Question: I have a pair of points and I would like to find a circles of known r that are determined by these two points. I will be using this in a simulation and possible space for 'x' and 'y' have boundaries (say a box of -200, 200).
<URL> that square of radius is
'''
(x-x1)^2 + (y-y1)^2 = r^2
(x-x2)^2 + (y-y2)^2 = r^2
'''
I would now like to solve this non-linear system of equations to get two potential circle centers. I tried using package 'BB'. Here is my feeble attempt which gives only one point. What I would like to get is both possible points. Any pointers into right direction will be met with complimentary beer on first possible occasion.
'''
library(BB)
known.pair <- structure(c(-46.9531139599816, -62.1874917150412, 25.9011462171242,
16.7441676243879), .Dim = c(2L, 2L), .Dimnames = list(NULL, c("x",
"y")))
getPoints <- function(ps, r, tr) {
# get parameters
x <- ps[1]
y <- ps[2]
# known coordinates of two points
x1 <- tr[1, 1]
y1 <- tr[1, 2]
x2 <- tr[2, 1]
y2 <- tr[2, 2]
out <- rep(NA, 2)
out[1] <- (x-x1)^2 + (y-y1)^2 - r^2
out[2] <- (x-x2)^2 + (y-y2)^2 - r^2
out
}
slvd <- BBsolve(par = c(0, 0),
fn = getPoints,
method = "L-BFGS-B",
tr = known.pair,
r = 40
)
'''
Graphically you can see this with the following code, but you will need some extra packages.
'''
library(sp)
library(rgeos)
plot(0,0, xlim = c(-200, 200), ylim = c(-200, 200), type = "n", asp = 1)
points(known.pair)
found.pt <- SpatialPoints(matrix(slvd$par, nrow = 1))
plot(gBuffer(found.pt, width = 40), add = T)
'''

Thank you all for your valuable comments and code. I provide timings for answers by posters who complimented their answers with code.
'''
test replications elapsed relative user.self sys.self user.child sys.child
4 alex 100 0.00 NA 0.00 0 NA NA
2 dason 100 0.01 NA 0.02 0 NA NA
3 josh 100 0.01 NA 0.02 0 NA NA
1 roland 100 0.15 NA 0.14 0 NA NA
'''
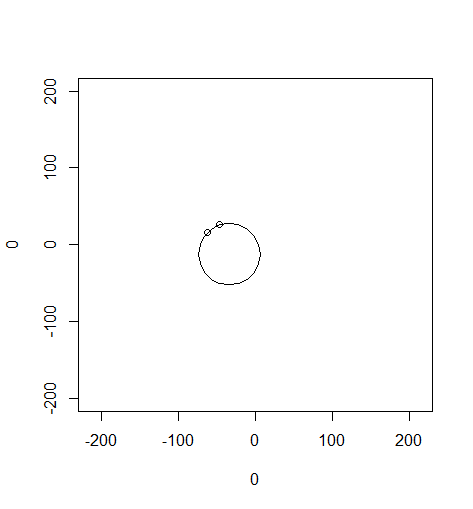
Answer: This is the basic geometric way of going about solving it that everybody else is mentioning. I use polyroot to get the roots of the resulting quadratic equation but you could easily just use the quadratic equation directly.
'''
# x is a vector containing the two x coordinates
# y is a vector containing the two y coordinates
# R is a scalar for the desired radius
findCenter <- function(x, y, R){
dy <- diff(y)
dx <- diff(x)
# The radius needs to be at least as large as half the distance
# between the two points of interest
minrad <- (1/2)*sqrt(dx^2 + dy^2)
if(R < minrad){
stop("Specified radius can't be achieved with this data")
}
# I used a parametric equation to create the line going through
# the mean of the two points that is perpendicular to the line
# connecting the two points
#
# f(k) = ((x1+x2)/2, (y1+y2)/2) + k*(y2-y1, x1-x2)
# That is the vector equation for our line. Then we can
# for any given value of k calculate the radius of the circle
# since we have the center and a value for a point on the
# edge of the circle. Squaring the radius, subtracting R^2,
# and equating to 0 gives us the value of t to get a circle
# with the desired radius. The following are the coefficients
# we get from doing that
A <- (dy^2 + dx^2)
B <- 0
C <- (1/4)*(dx^2 + dy^2) - R^2
# We could just solve the quadratic equation but eh... polyroot is good enough
k <- as.numeric(polyroot(c(C, B, A)))
# Now we just plug our solution in to get the centers
# of the circles that meet our specifications
mn <- c(mean(x), mean(y))
ans <- rbind(mn + k[1]*c(dy, -dx),
mn + k[2]*c(dy, -dx))
colnames(ans) = c("x", "y")
ans
}
findCenter(c(-2, 0), c(1, 1), 3)
'''